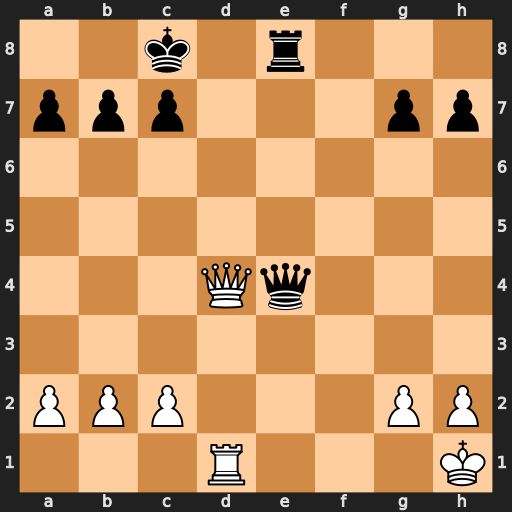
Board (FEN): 2k1r3/ppp3pp/8/8/3Qq3/8/PPP3PP/3R3K
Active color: w
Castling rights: -
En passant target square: -
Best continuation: Qd7+ Kb8 Qd8+ Rxd8 Rxd8#